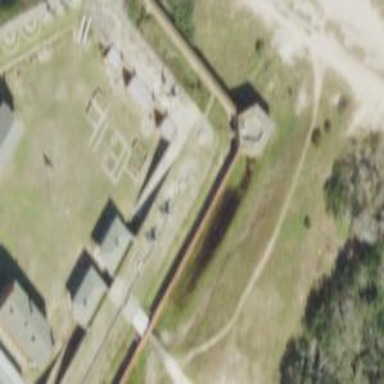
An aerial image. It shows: Historic cannon.